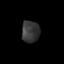
Tissue: skin
Cell type: Epithelial cells
Senescence score: 0.2342
Nuclear area (px): 379
Mean DAPI intensity: 55.551